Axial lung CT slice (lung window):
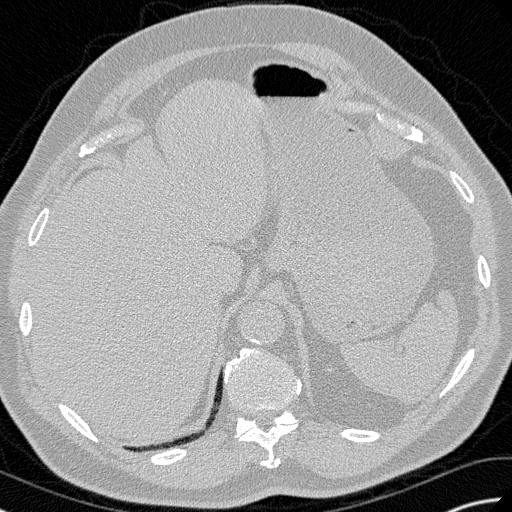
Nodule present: no